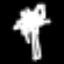
Label: palm tree